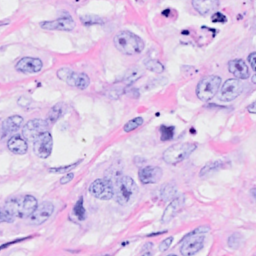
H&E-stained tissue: Breast